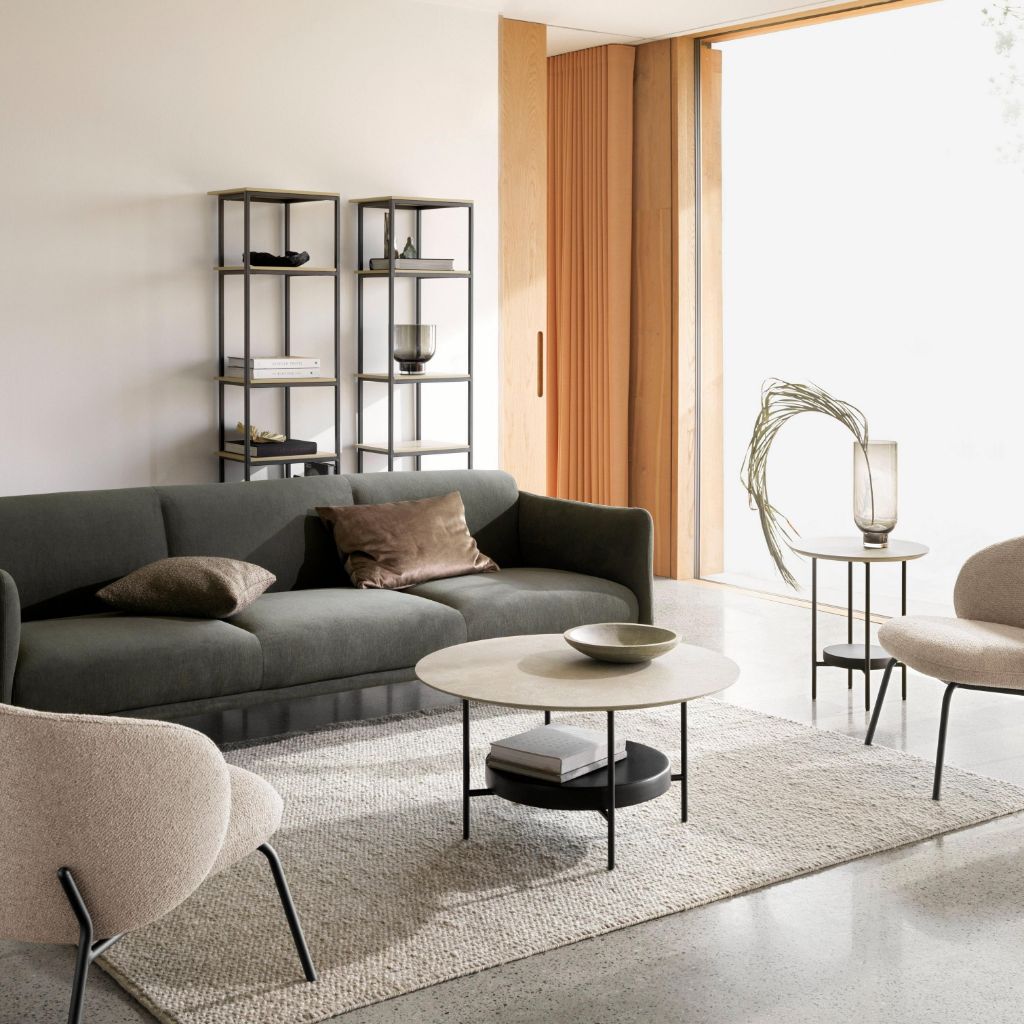
fabric sofa, living room, concrete flooring, with smooth pattern, beige paint wallpaper, with solid pattern, modern